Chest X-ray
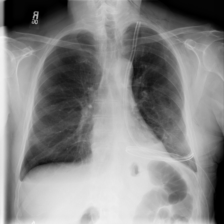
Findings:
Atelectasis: negative
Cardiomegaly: negative
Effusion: negative
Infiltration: negative
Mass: negative
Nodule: negative
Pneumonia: negative
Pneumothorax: positive
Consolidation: negative
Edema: negative
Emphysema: negative
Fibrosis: negative
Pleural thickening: negative
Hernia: negative